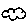
Label: cloud